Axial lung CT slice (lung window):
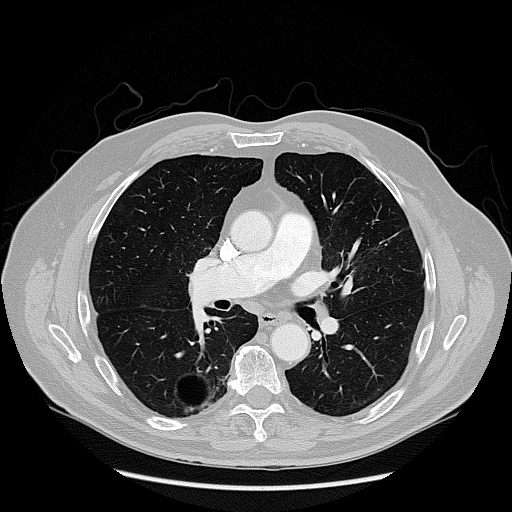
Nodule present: no